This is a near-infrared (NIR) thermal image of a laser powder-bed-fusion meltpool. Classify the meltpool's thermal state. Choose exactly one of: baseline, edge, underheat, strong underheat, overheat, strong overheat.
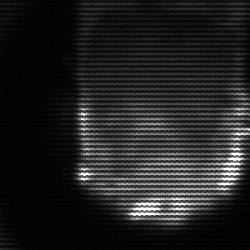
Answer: baseline